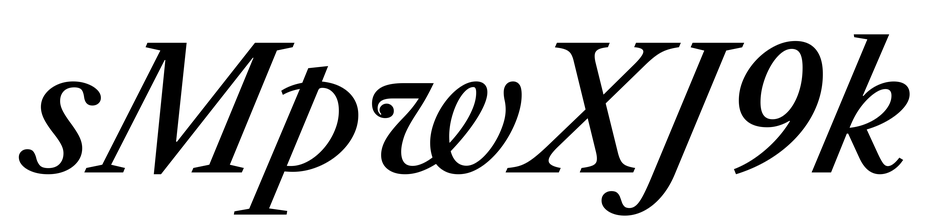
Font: LibreCaslonText-Italic_Medium_Italic